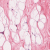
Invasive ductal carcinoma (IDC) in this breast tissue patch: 0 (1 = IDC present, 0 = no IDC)